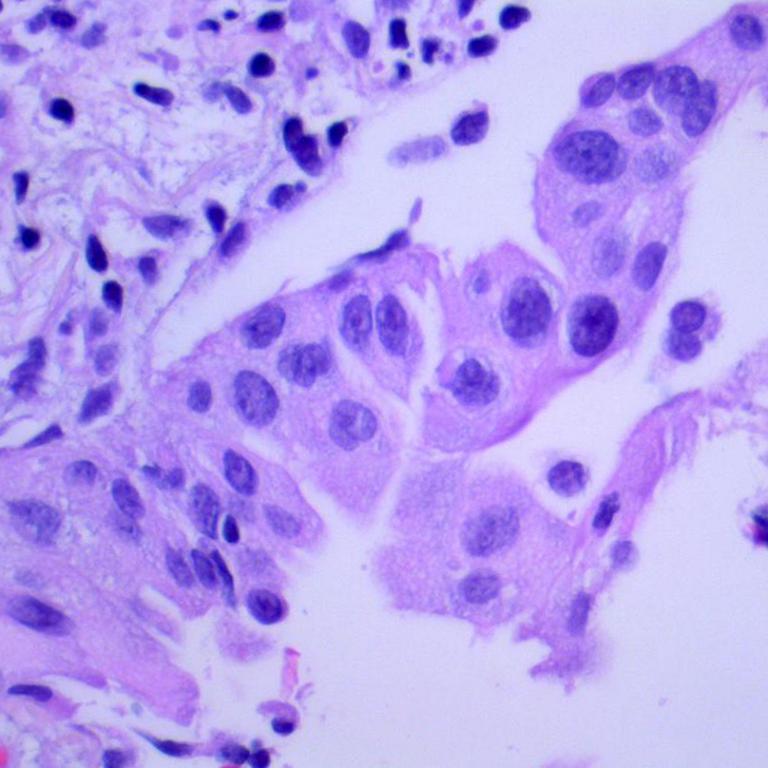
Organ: lung
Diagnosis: adenocarcinomas